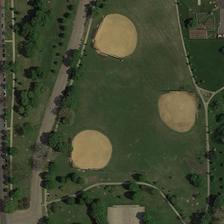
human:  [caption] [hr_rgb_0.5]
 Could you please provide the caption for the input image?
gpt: some green trees are around three baseball fields .

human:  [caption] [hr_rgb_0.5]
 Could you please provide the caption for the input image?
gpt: three baseball fields are surrounded by many green plants and meadows .

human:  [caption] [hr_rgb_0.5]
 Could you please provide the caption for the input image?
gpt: the grassland embraced by curved paths with three baseball fields inside .

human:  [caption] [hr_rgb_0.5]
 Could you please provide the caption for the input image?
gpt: three baseball fields are surrounded by many green trees .

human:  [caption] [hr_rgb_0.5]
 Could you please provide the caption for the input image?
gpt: three baseball fields are surrounded by many green plants and meadows .